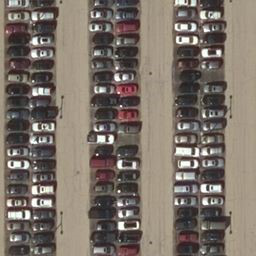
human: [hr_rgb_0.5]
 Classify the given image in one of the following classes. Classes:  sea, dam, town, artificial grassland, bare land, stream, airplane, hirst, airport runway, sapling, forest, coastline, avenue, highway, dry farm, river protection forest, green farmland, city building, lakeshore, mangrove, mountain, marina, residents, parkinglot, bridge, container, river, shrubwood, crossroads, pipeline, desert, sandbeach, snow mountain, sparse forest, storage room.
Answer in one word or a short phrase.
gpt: parkinglot